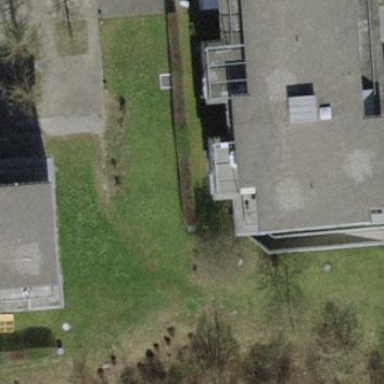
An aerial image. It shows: Flat-roofed apartment building.